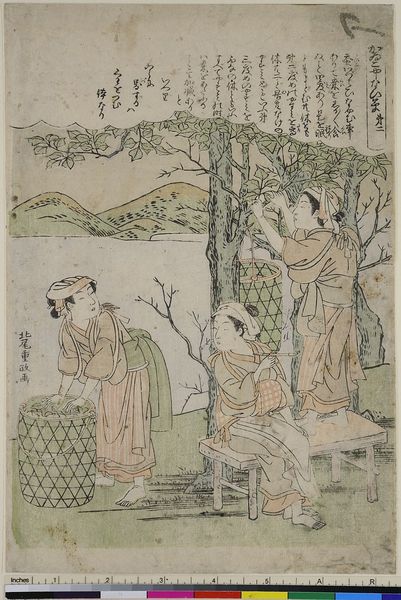
Titel: Anleitung zur Seidenraupenzucht Blatt 2
Künstler: Kitao Shigemasa
Standort: Hamburg
Institution: Museum für Kunst und Gewerbe Hamburg
Schlagwörter: baum, strauch, stoff, seide, holzschnitt, druckgraphik, druckgrafik, zeit, gewebe, farbholzschnitt, edo, reproduktionen, druckerzeugnisse, maulbeerbaum, bäume, sträucher, seidenherstellung, maulbeerblätter